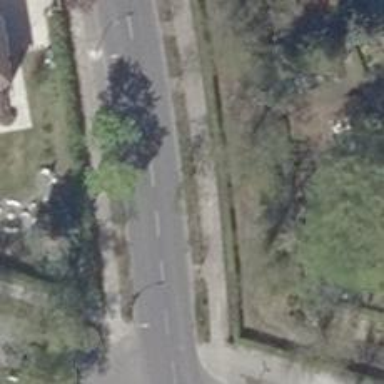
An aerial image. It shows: Avenue lined with deciduous broadleaved trees.